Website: apple
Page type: payment
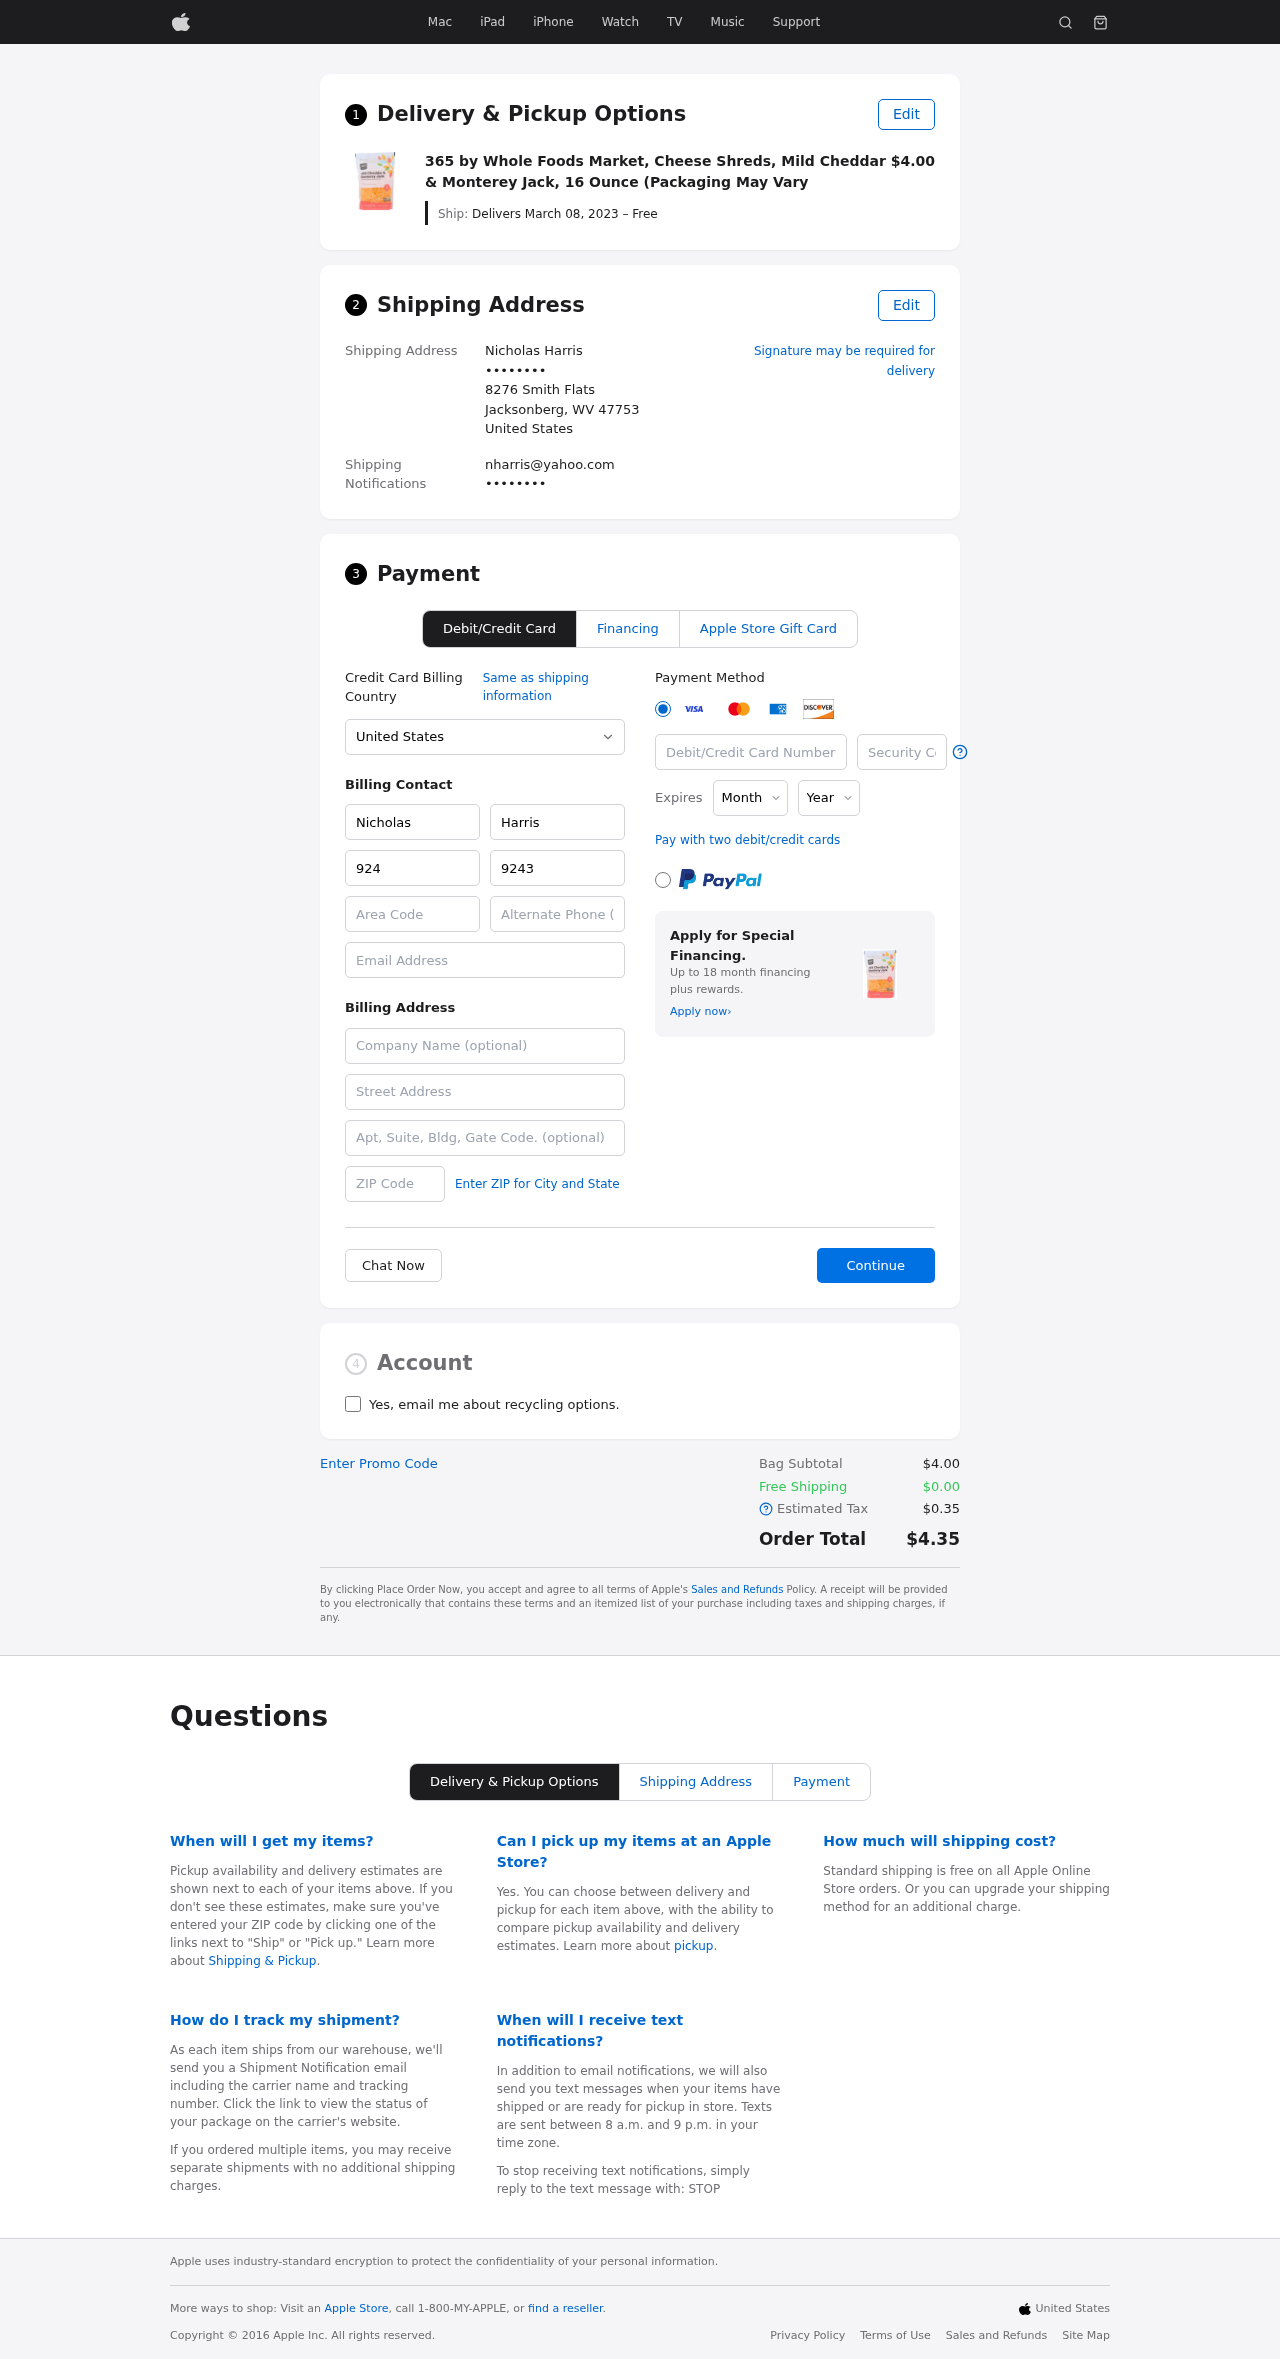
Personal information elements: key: PII_CARD_CVV
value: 3457
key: PII_CARD_EXPIRY_MONTH
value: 11
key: PII_CARD_EXPIRY_YEAR
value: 30
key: PII_CARD_NUMBER
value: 3770 4535 6043 257
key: PII_CITY_STATE_ZIP
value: Jacksonberg, WV 47753
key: PII_COMPANY
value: Kane LLC
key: PII_COUNTRY
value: United States
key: PII_EMAIL
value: nharris@yahoo.com
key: PII_EMAIL2
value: nharris@yahoo.com
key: PII_FIRSTNAME
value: Nicholas
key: PII_FULLNAME
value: Nicholas Harris
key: PII_LASTNAME
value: Harris
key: PII_PHONE3
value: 9243922058
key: PII_PHONE_ALT
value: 4179361772
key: PII_PHONE_ALT_AREA
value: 417
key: PII_PHONE_AREA
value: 924
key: PII_POSTCODE2
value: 50517
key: PII_SECURITY_CODE
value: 34287
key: PII_STREET
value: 8276 Smith Flats
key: PII_STREET2
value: Suite 626
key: PII_PHONE
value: ••••••••
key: PII_PHONE2
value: ••••••••
Product elements: key: PRODUCT1_NAME
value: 365 by Whole Foods Market, Cheese Shreds, Mild Cheddar & Monterey Jack, 16 Ounce (Packaging May Vary
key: PRODUCT1_PRICE
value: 4
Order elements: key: ORDER_DELIVERY_DATE
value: Delivers March 08, 2023 – Free
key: ORDER_SUBTOTAL
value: $4.00
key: ORDER_SHIPPING_COST
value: $0.00
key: ORDER_TAX
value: $0.35
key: ORDER_TOTAL
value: $4.35